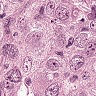
Metastatic tissue present: yes